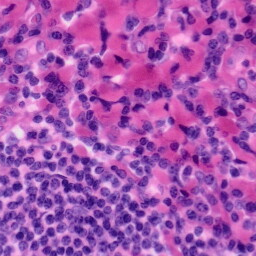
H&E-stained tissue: Tonsil